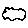
Label: cloud